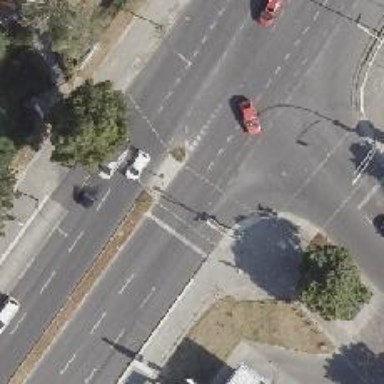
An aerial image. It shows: Crossing with traffic signals.